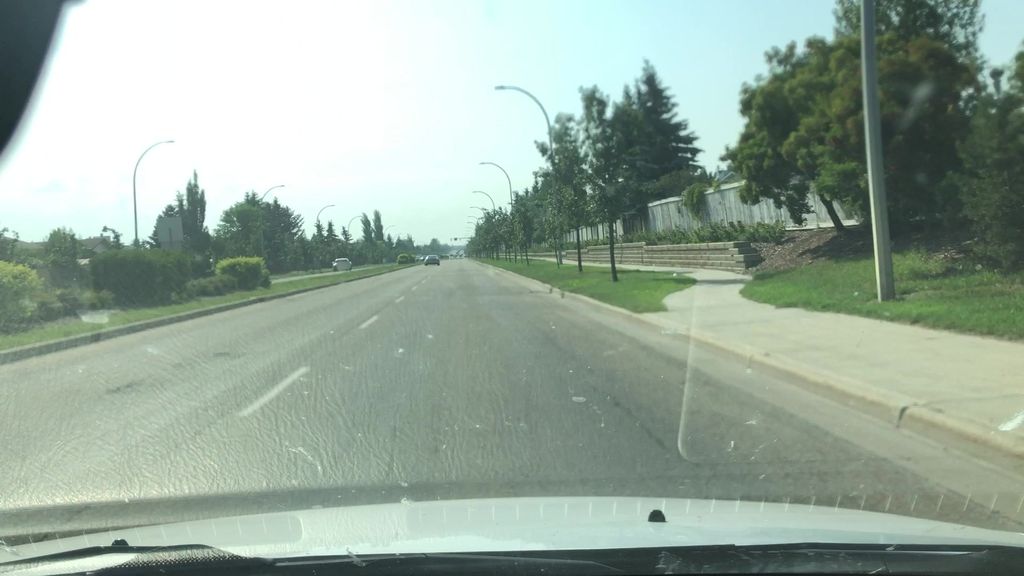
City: edmonton